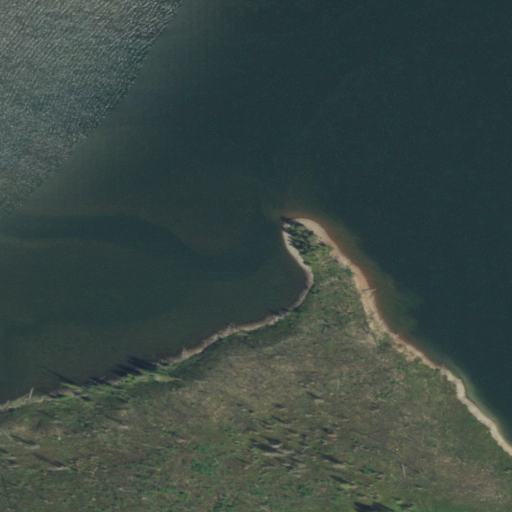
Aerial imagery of cliff(s) in Wyoming named Wilcox Point containing open water, shrub, grassland, and herbaceous wetlands